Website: apple
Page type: account-dashboard
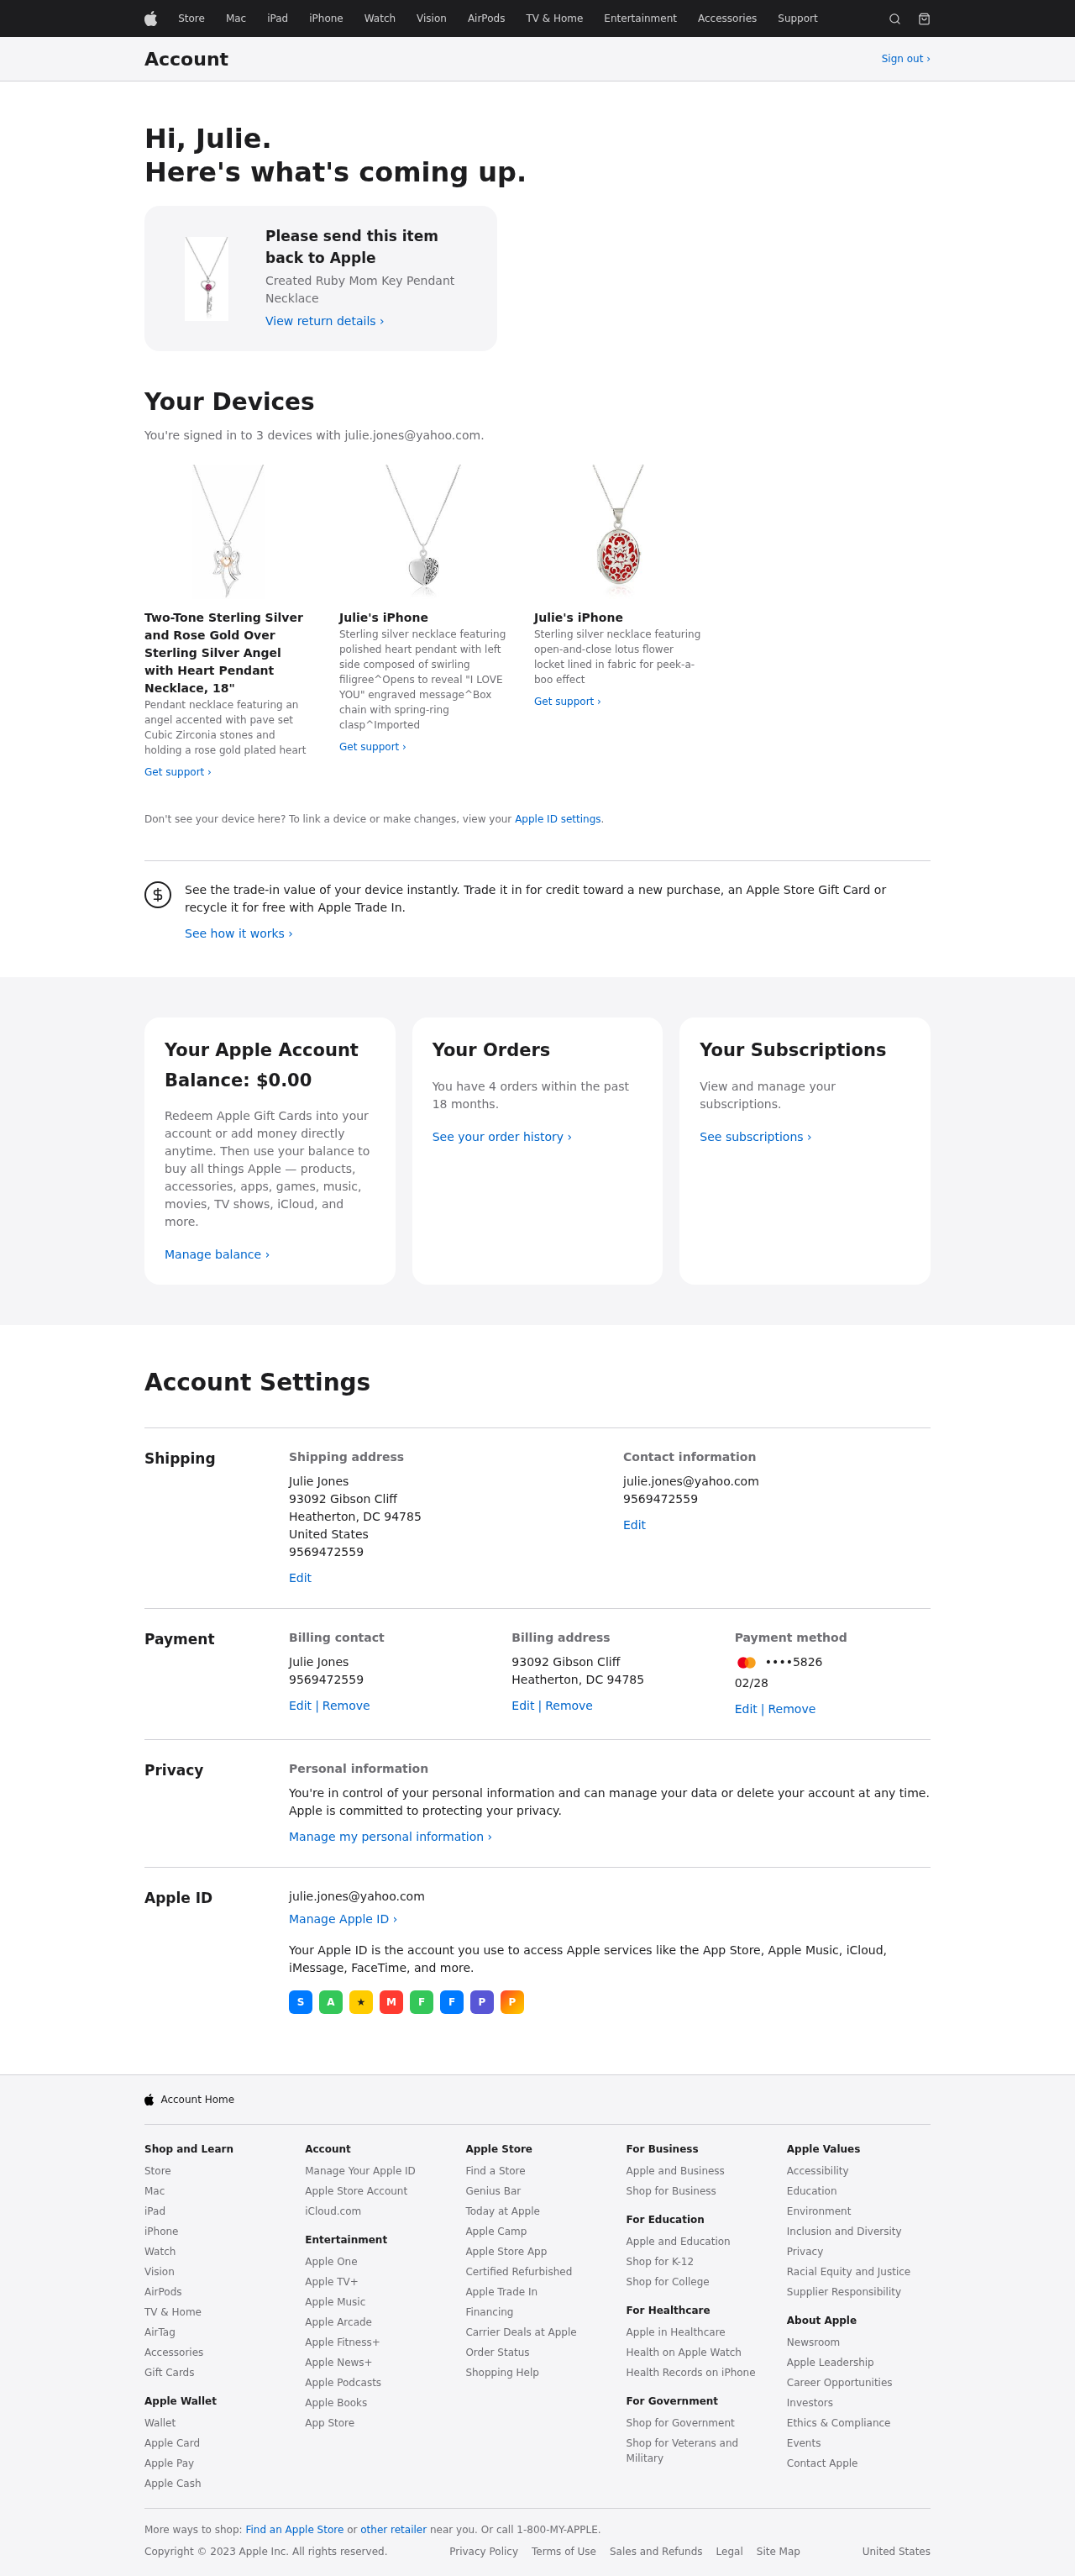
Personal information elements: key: PII_CITY_STATE_ZIP
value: Heatherton, DC 94785
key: PII_EMAIL
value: julie.jones@yahoo.com
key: PII_FIRSTNAME
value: Julie
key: PII_FULLNAME
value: Julie Jones
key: PII_PHONE
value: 9569472559
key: PII_STREET
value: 93092 Gibson Cliff
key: PII_EMAIL2
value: julie.jones@yahoo.com
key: PII_EMAIL3
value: julie.jones@yahoo.com
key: PII_PHONE_LINE
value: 2559
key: PII_PHONE_SUFFIX
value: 2559
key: PII_PHONE2
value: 9569472559
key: PII_PHONE3
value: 9569472559
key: PII_PHONE_NUMERIC
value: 9569472559
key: PII_PHONE_LINE_NUMERIC
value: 2559
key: PII_PHONE_SUFFIX_NUMERIC
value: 2559
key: PII_PHONE2_NUMERIC
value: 9569472559
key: PII_PHONE3_NUMERIC
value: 9569472559
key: PII_PHONE_DIGITS
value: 9569472559
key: PII_PHONE_LAST4
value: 2559
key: PII_LASTNAME
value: Jones
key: PII_FULLNAME2
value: Julie Jones
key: PII_FULLNAME3
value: Julie Jones
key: PII_FIRSTNAME2
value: Julie
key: PII_FIRSTNAME3
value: Julie
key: PII_LASTNAME2
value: Jones
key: PII_LASTNAME3
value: Jones
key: PII_FIRSTNAME_DERIVED
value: Julie
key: PII_LASTNAME_DERIVED
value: Jones
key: PII_FULLNAME_DERIVED
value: Julie Jones
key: PII_NAME_FULL_DERIVED
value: Julie Jones
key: PII_STREET2
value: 93092 Gibson Cliff
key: PII_CITY_STATE_ZIP2
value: Heatherton, DC 94785
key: PII_CARD_LAST4
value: ••••5826
Product elements: key: PRODUCT1_NAME
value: Created Ruby Mom Key Pendant Necklace
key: PRODUCT2_DESC
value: Pendant necklace featuring an angel  accented with pave set Cubic Zirconia stones and holding a rose gold plated heart
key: PRODUCT2_NAME
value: Two-Tone Sterling Silver and Rose Gold Over Sterling Silver Angel with Heart Pendant Necklace, 18"
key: PRODUCT3_DESC
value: Sterling silver necklace featuring polished heart pendant with left side composed of swirling filigree^Opens to reveal "I LOVE YOU" engraved message^Box chain with spring-ring clasp^Imported
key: PRODUCT4_DESC
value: Sterling silver necklace featuring open-and-close lotus flower locket lined in fabric for peek-a-boo effect
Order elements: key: ORDER_COUNT
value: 4
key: ORDER_HISTORY_MONTHS
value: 18
Other elements: key: NUM_DEVICES
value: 3
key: ACCOUNT_BALANCE
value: $0.00